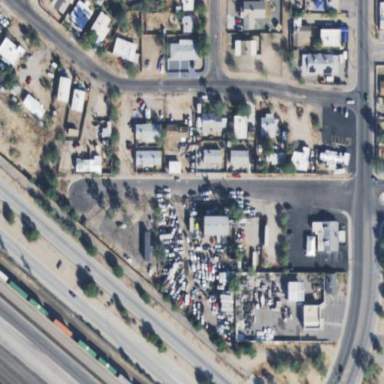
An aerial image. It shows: Industrial area designated as scrap yard.